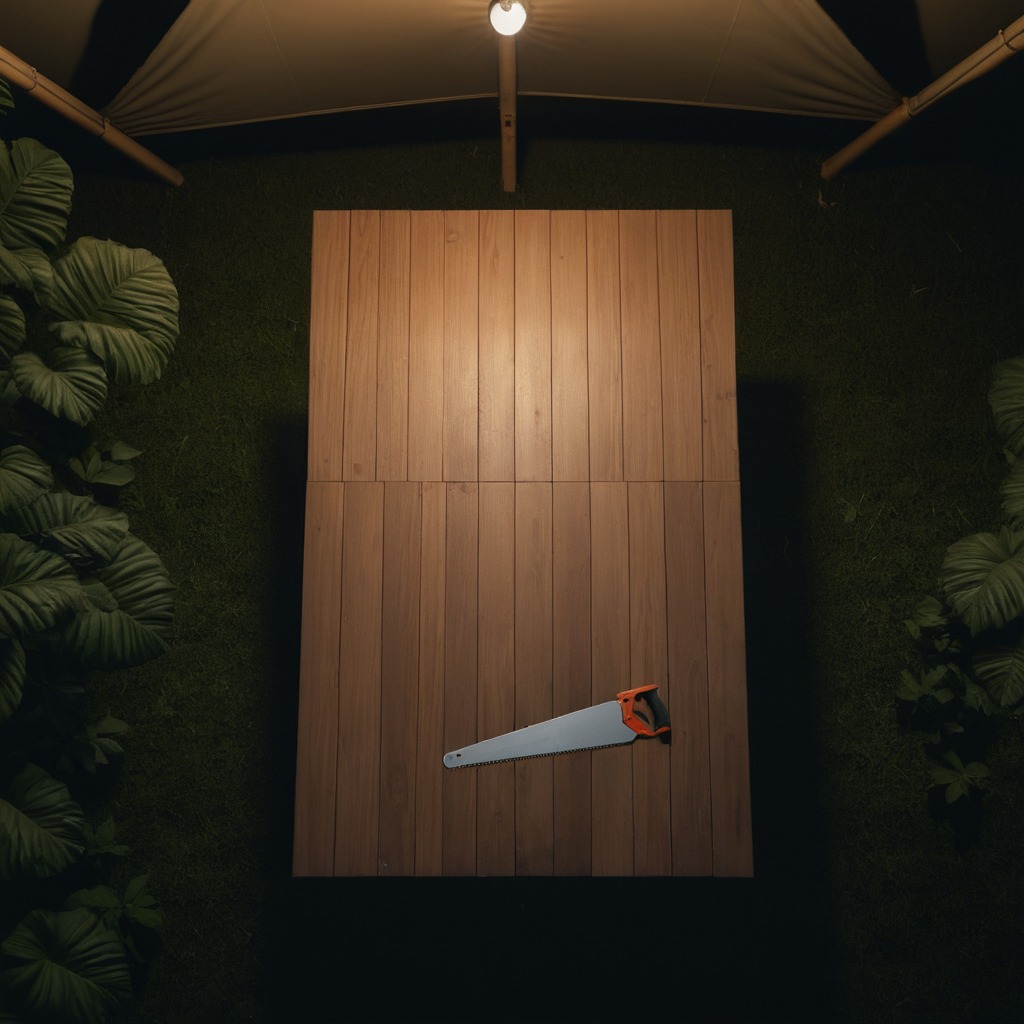
A metal saw is lying on a wooden table in a jungle field workshop tent at night.